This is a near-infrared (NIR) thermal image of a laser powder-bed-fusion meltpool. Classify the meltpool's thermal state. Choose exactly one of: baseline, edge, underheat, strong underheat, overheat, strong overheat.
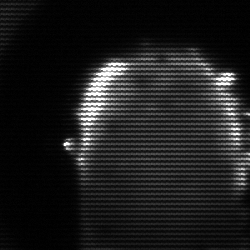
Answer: baseline